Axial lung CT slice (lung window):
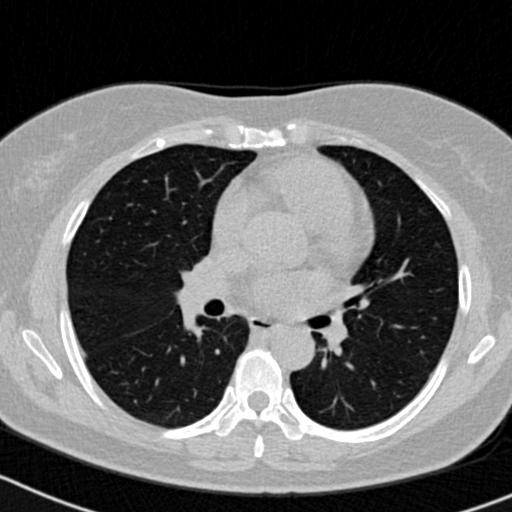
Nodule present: no